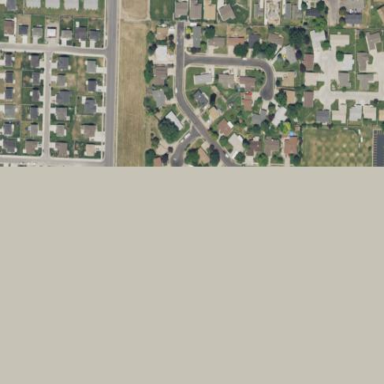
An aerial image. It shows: Residential area composed of single-family homes.